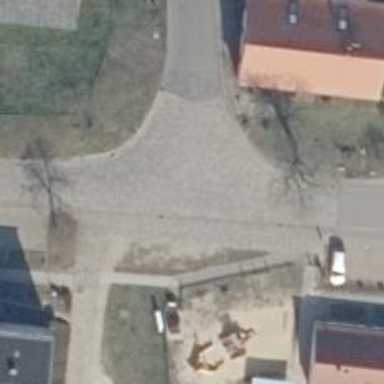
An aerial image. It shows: Residential road with asphalt surface.